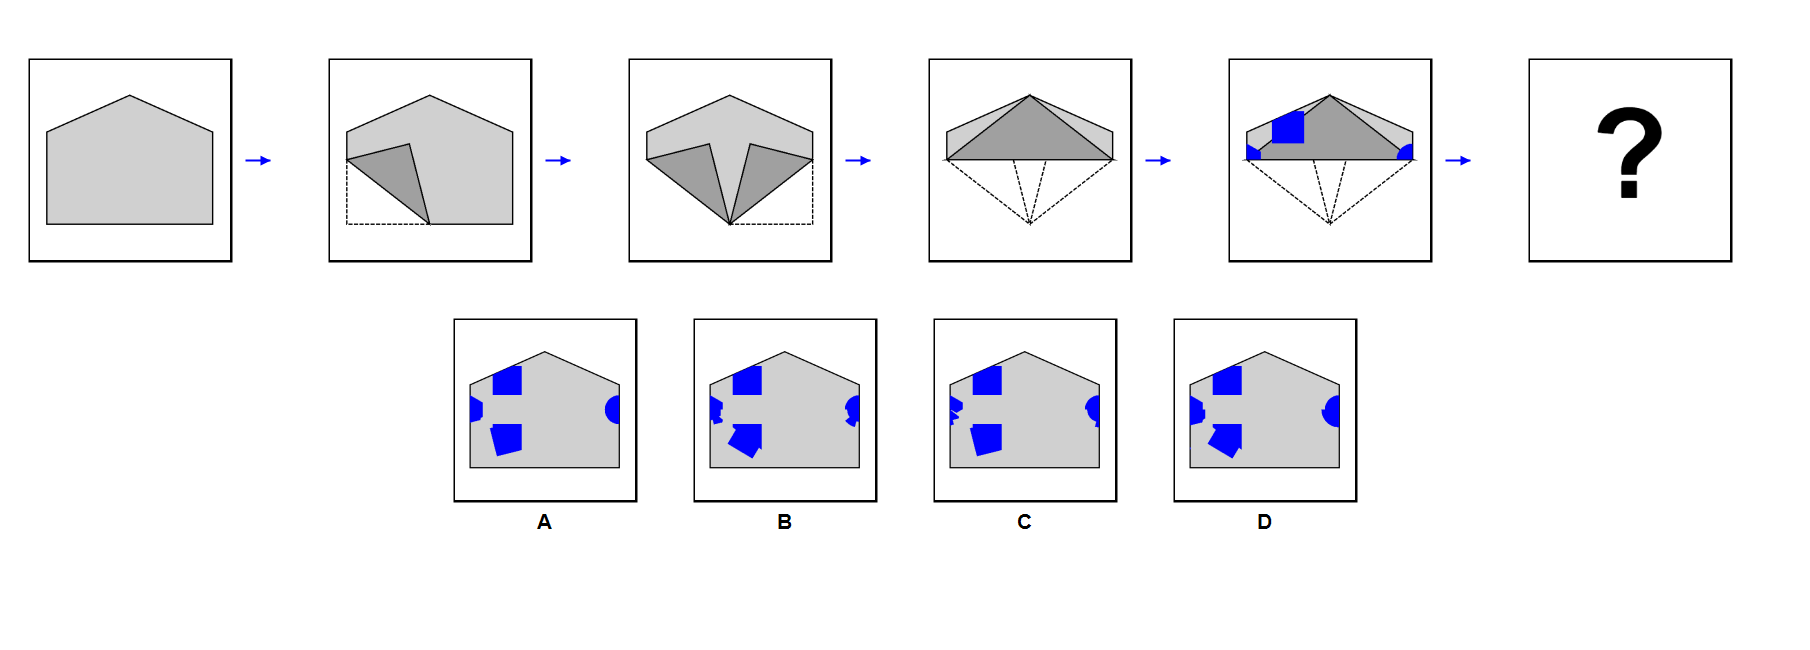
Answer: A